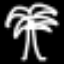
Label: palm tree